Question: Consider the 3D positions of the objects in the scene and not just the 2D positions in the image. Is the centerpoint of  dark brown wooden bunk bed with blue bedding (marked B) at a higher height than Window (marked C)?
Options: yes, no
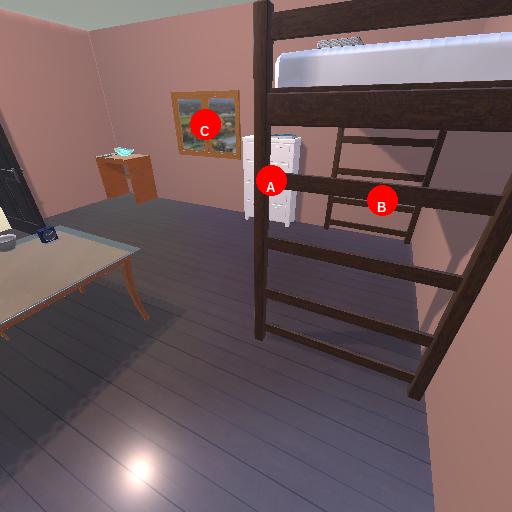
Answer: yes